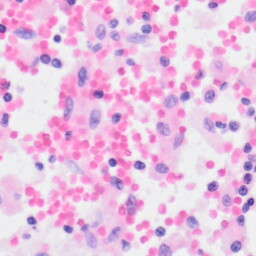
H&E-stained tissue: Kidney